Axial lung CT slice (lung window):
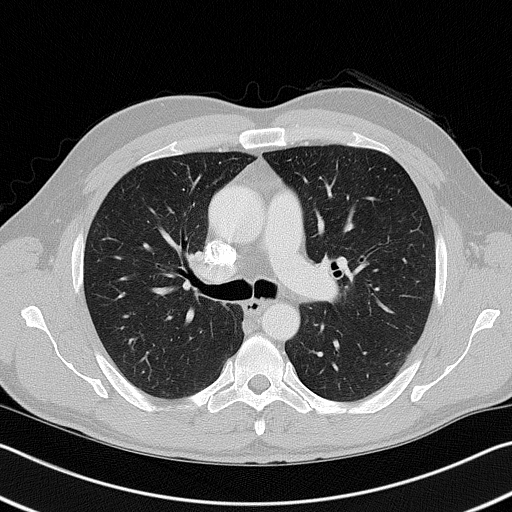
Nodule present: no